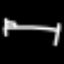
Label: bed